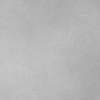
Label: dusty